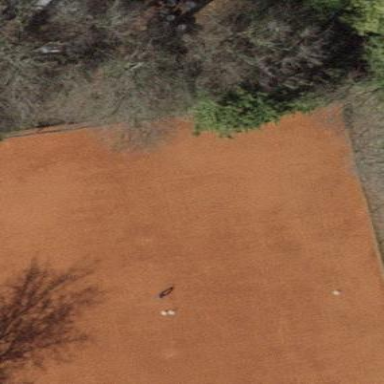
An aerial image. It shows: Tennis court on pitch.